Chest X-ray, AP view. Patient: 22 years old, sex M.
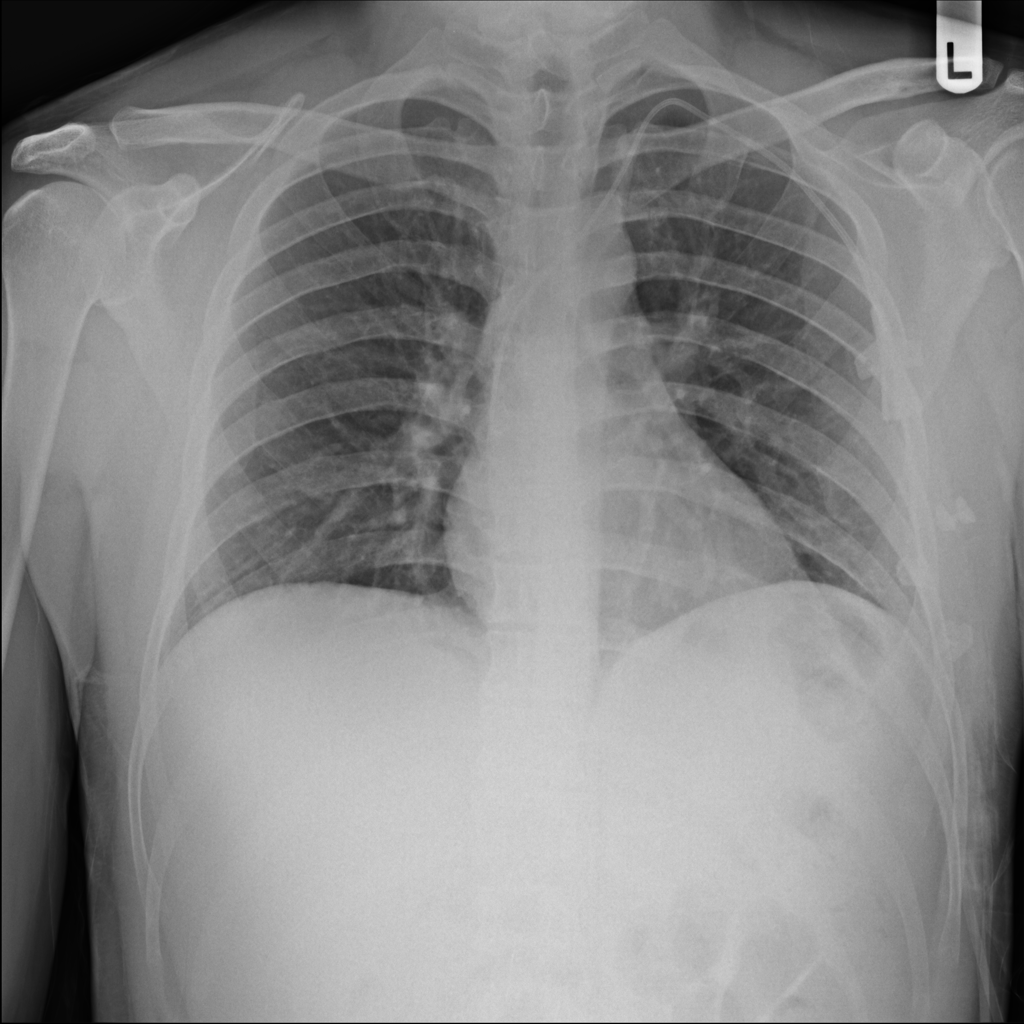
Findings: No Finding